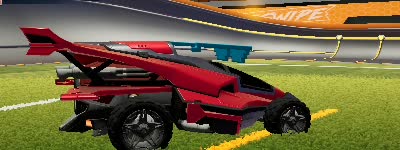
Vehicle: aftershock